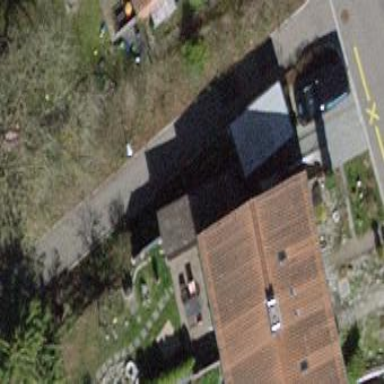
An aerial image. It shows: Building with tile roof.